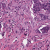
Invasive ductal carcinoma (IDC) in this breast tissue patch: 1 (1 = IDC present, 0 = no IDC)